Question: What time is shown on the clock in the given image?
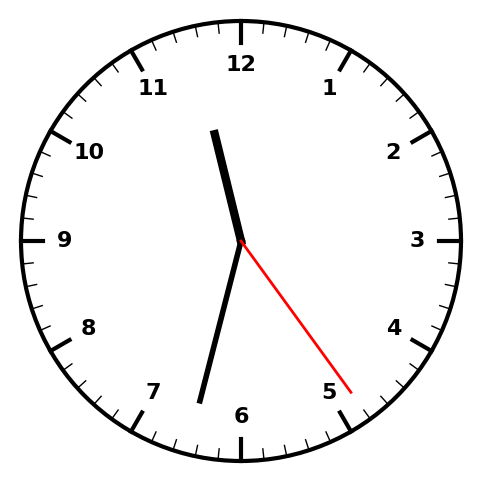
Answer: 11:32:24